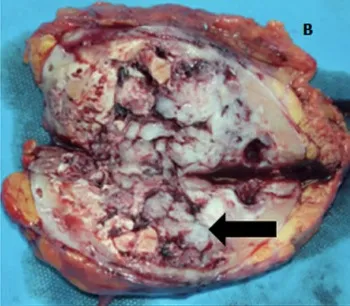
Section and opening of the left nephrectomy piece by its lateral edge showing a large tumor formation, yellowish white, associated with necrotic and hemorrhagic changes, occupying almost the entire kidney (black arrow).
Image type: medical_photograph (other_medical_photograph)